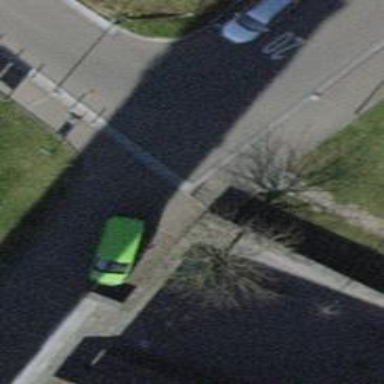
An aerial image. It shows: Bollard barrier.